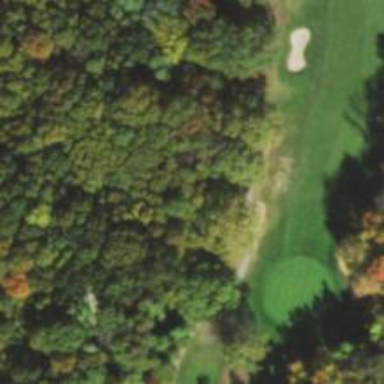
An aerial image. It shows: Path used for both walking and golf.